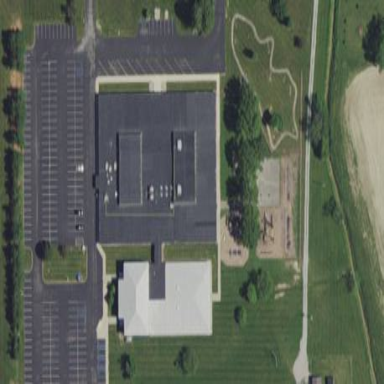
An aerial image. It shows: School building.